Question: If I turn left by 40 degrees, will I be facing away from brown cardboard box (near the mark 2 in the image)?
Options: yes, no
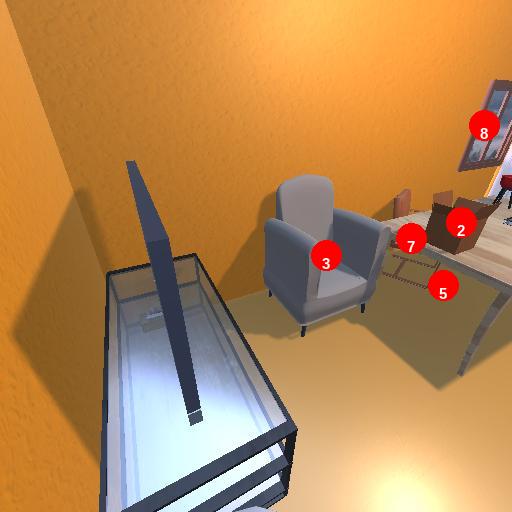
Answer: yes